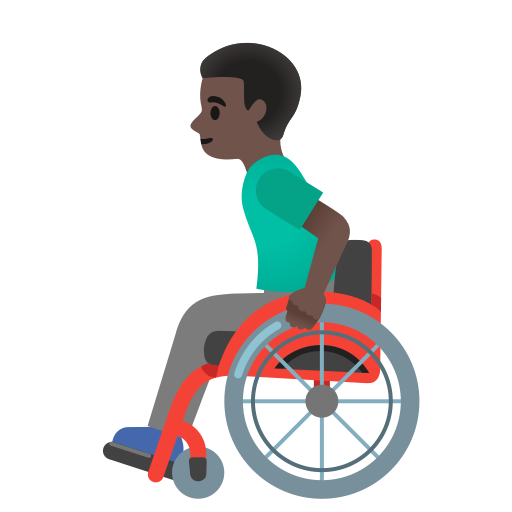
Emoji: 👨🏿‍🦽